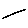
Label: line